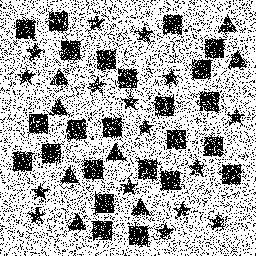
Squares: 24
Triangles: 8
Stars: 16
Total shapes: 48